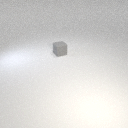
small gray rubber cube